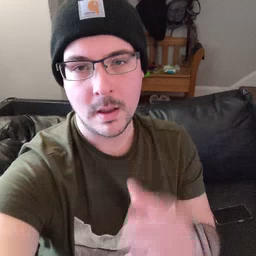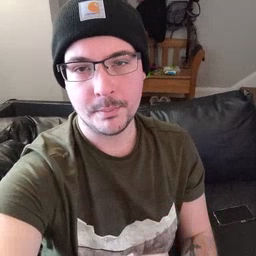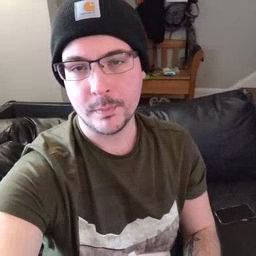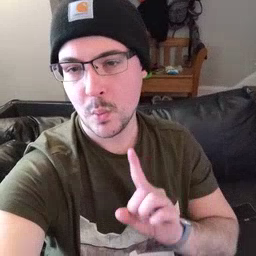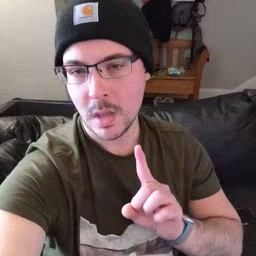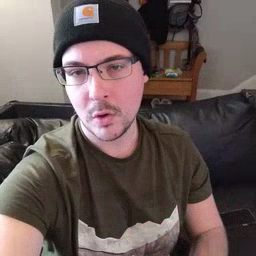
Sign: where